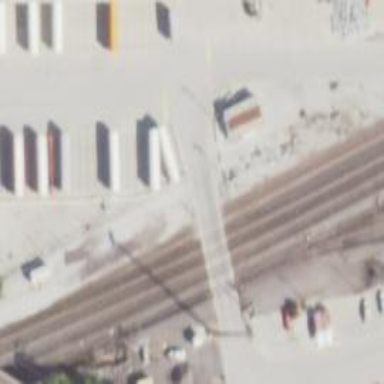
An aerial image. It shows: Railway level crossing.